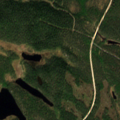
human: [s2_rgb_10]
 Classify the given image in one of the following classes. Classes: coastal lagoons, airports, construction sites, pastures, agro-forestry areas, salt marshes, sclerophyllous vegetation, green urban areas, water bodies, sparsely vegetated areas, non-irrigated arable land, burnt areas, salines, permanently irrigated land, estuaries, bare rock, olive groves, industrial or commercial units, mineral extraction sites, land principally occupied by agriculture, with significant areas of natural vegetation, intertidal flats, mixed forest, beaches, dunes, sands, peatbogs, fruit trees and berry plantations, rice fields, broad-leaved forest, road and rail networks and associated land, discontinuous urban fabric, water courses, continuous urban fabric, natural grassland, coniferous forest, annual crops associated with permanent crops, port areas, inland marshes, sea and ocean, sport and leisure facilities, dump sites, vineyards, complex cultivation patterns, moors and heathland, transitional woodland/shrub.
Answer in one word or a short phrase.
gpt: coniferous forest, transitional woodland/shrub